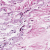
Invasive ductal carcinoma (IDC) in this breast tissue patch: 0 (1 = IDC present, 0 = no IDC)